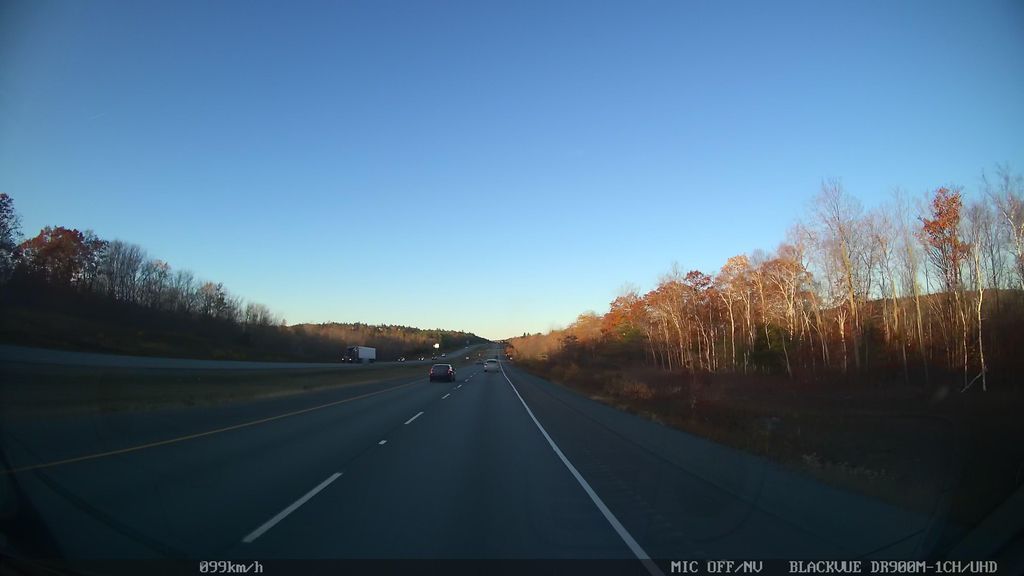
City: halifax